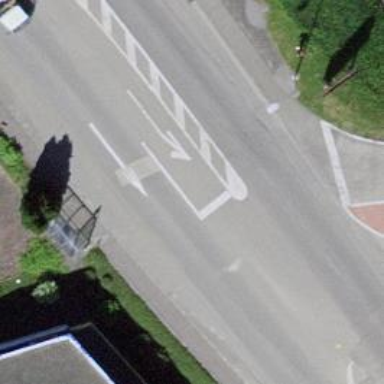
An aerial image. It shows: Public transport stop position.